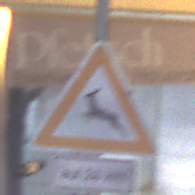
Verkehrszeichen: WildwechselRechts
Zusatzzeichen unten: LaengeEinerStrecke6
Umgebung: Outdoor, Urban
Tageszeit: Night
Wetter: Overcast
Licht: Artificial
Jahreszeit: Winter
Kontrast: MediumContrast